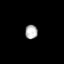
Tissue: skin
Cell type: T cells
Senescence score: 0.2593
Nuclear area (px): 173
Mean DAPI intensity: 174.503